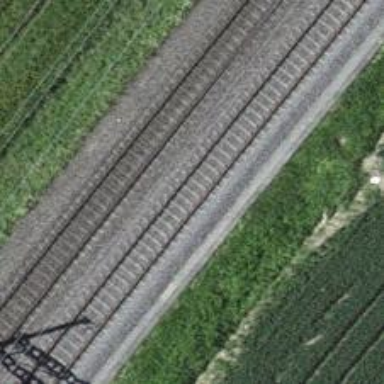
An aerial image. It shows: Single-track railway with electrified contact lines.